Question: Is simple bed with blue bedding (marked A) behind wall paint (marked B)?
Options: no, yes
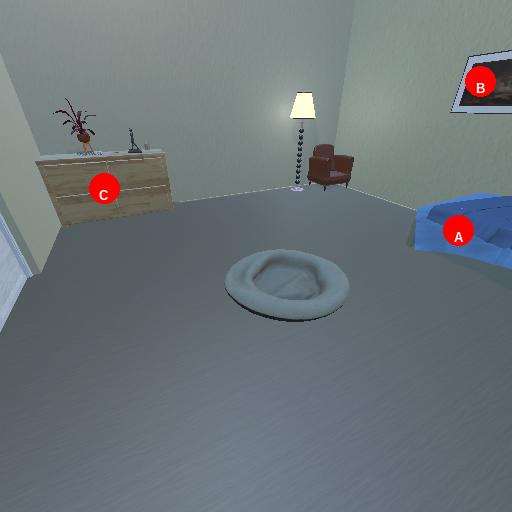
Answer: no